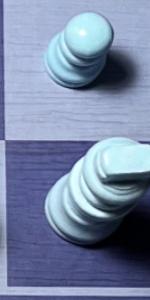
Label: King_White